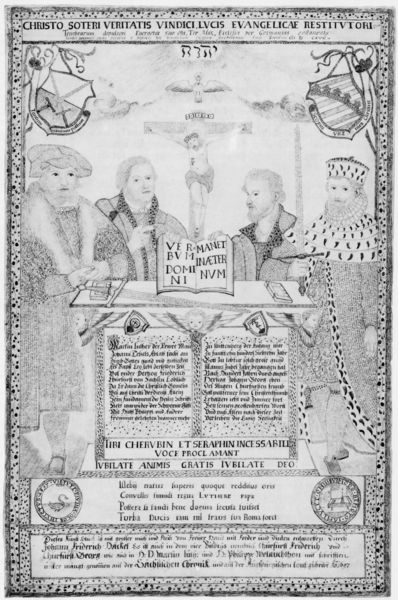
Titel: CHRISTO SOTERI VERITATIS VINDICI
Künstler: Johann Friedrich Häckel
Institution: (Seriendruck)
Schlagwörter: dunkel, feder, gott, himmel, mann, vogel, weiß, wolken, menschen, frankreich, grau, hell, hut, hüte, männer, schwarz, tisch, zeichnung, ornament, bart, mütze, augen, bibel, hermelin, kragen, pelz, rahmen, taube, gelehrte, gesten, herr, kirche, mantel, schleifen, krone, rund, engel, adelige, schrift, schwan, schwer, grafik, graphik, spalten, weis, rand, kaiser, könig, inschrift, lesen, ornamente, verzierung, punkte, buch, kreuz, druck, schraffur, radierung, stich, seite, illustration, schwerter, text, tupfen, wei0, plakat, überschrift, adeliger, herrscher, vertrag, altar, buchdruck, buchseite, wappen, seiten, dunke, christus, jesus, kreuzigung, priester, kruzifix, luther, könige, siegel, urkunde, jesu, sakral, christentum, parlament, sigel, illsutration, latein, medaillons, stifter, tafeln, hebräisch, proklamation, seriendruck, altertum, inri, friedenstaube, schrifft, gesetz, sruck, melanchthon, hl.geist, preister, wappe, hemelin, krufifix, katechismus, mantel pelz, lönig, kruzifik